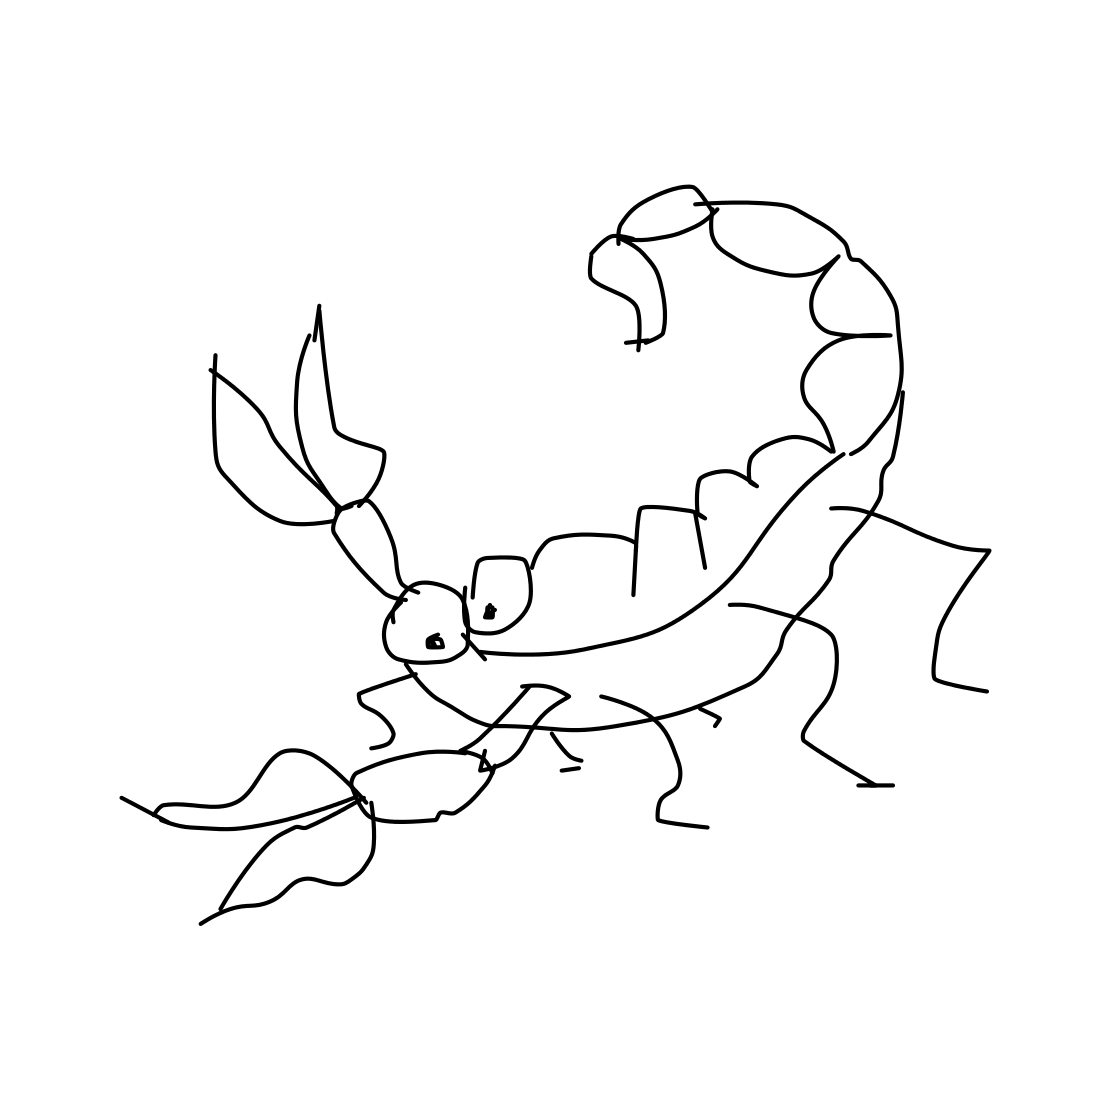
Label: scorpion